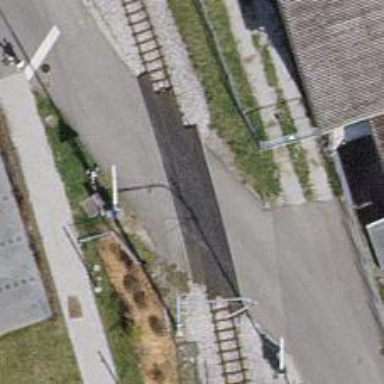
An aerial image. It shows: Level crossing along the railway.